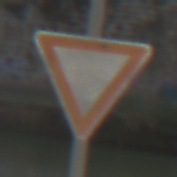
Verkehrszeichen: VorfahrtGewaehren
Umgebung: Outdoor, Suburban
Tageszeit: MorningAfternoon
Wetter: PartlyCloudy
Licht: Natural
Jahreszeit: NotSpecified
Kontrast: HighContrast